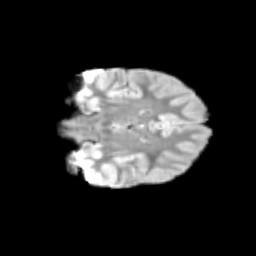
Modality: T2w
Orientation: coronal
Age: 10
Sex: female
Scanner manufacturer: siemens
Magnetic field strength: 3 T
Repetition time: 3.8 s
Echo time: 0.07 s